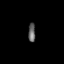
Tissue: prostate
Cell type: T cells
Senescence score: 0.7022
Nuclear area (px): 127
Mean DAPI intensity: 101.764